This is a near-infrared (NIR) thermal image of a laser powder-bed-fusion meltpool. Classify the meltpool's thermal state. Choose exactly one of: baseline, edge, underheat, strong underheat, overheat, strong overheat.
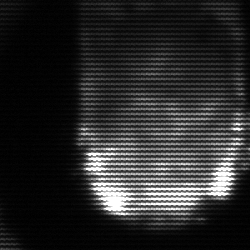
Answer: baseline